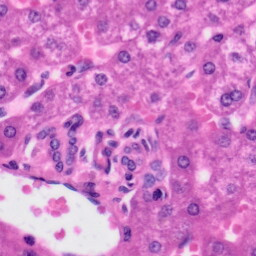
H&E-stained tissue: Liver